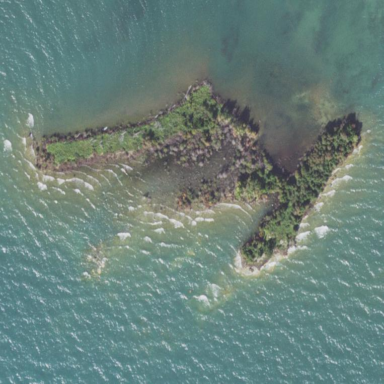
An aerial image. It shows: Islet.